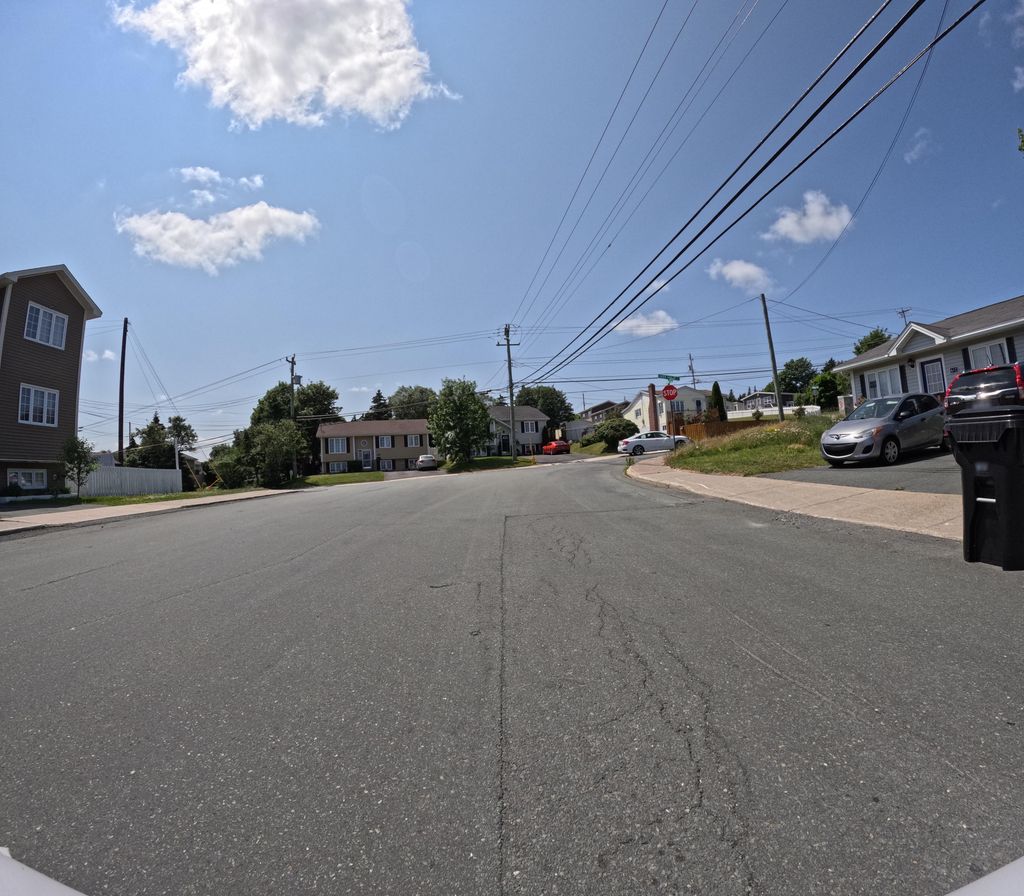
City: st_johns